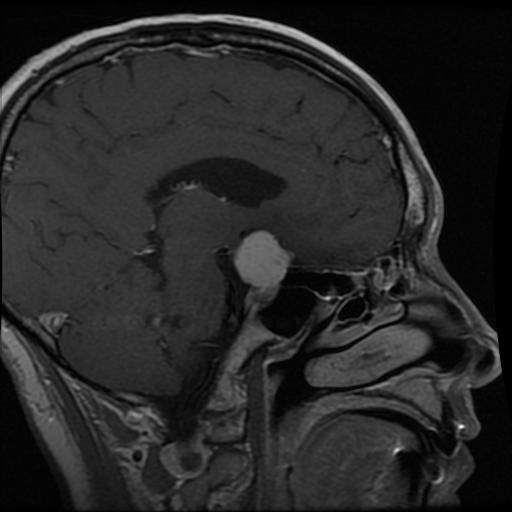
Label: meningioma